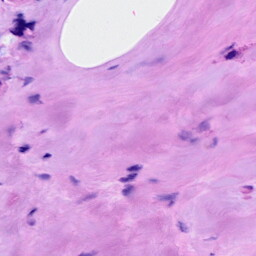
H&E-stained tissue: Breast